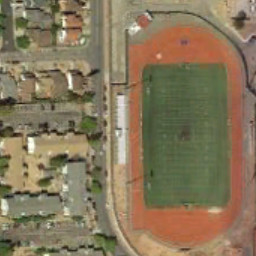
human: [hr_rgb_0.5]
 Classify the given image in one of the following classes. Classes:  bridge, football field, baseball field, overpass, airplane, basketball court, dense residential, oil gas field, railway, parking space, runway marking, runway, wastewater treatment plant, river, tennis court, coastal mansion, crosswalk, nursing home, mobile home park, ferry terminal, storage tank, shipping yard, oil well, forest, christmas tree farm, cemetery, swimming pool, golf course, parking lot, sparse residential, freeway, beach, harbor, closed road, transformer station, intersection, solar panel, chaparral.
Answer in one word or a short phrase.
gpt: football field